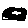
Label: circle